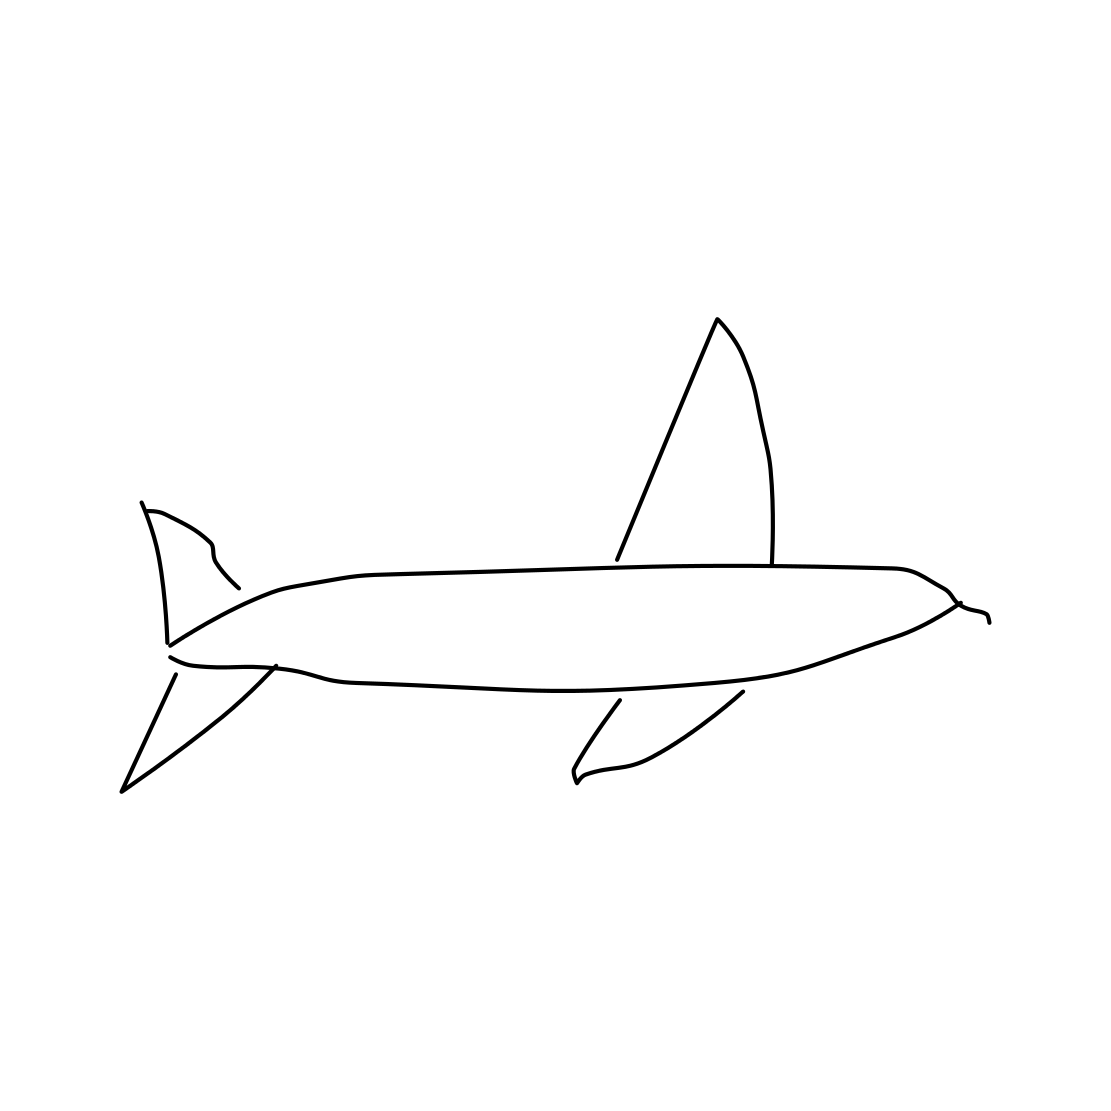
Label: airplane